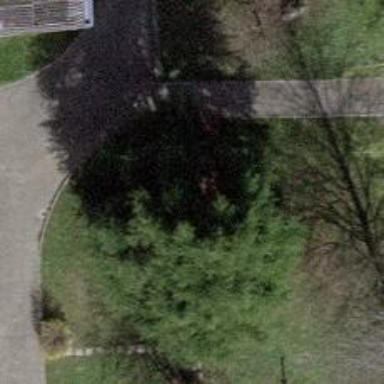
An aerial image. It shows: Evergreen needle-leaved tree.